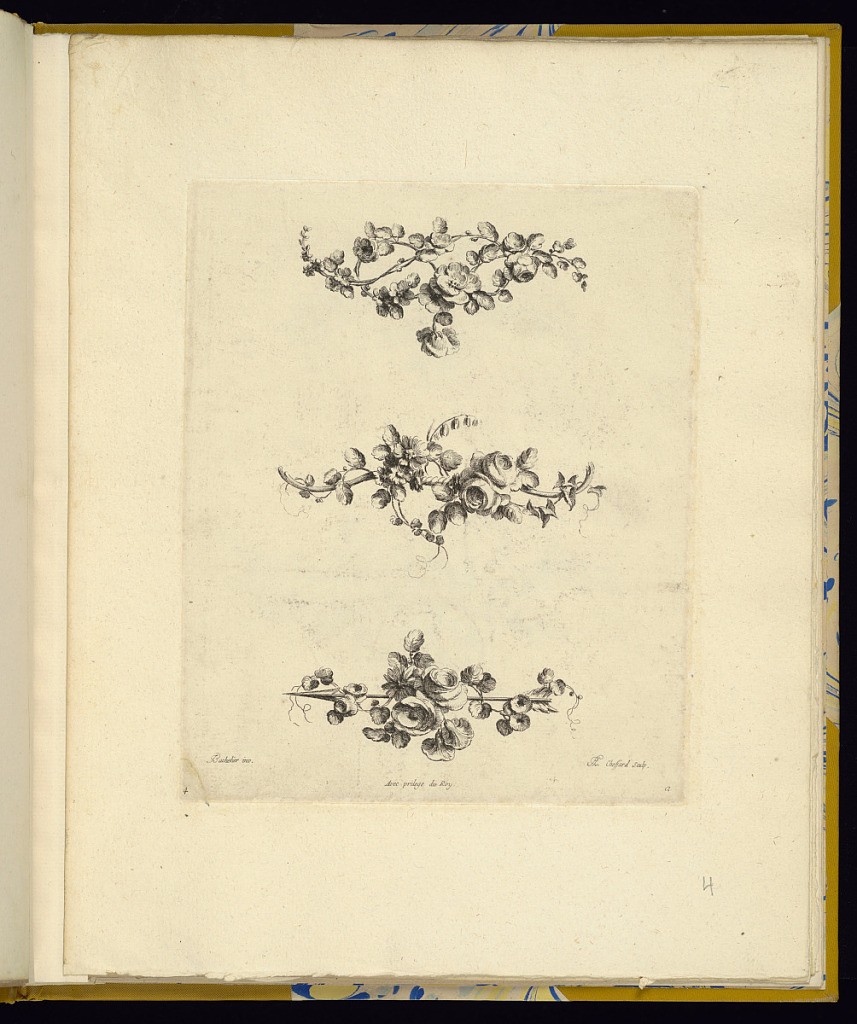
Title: Three Floral Tailpieces or Fleurons
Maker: Jean-Jacques Bachelier, French, 1724 - 1806
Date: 1760
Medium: Etching and engraving on laid paper
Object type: Print
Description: Fourth plate from a series of six of tailpieces and fleurons originally designed for the 1755-1759 four-volume edition of the Fables de La Fontaine.  Three fleurons one above the other in the center of the plate, made up of flowers and leaves. The middle motif has flowers and leaves wrapped around a bow. The lower motif has flowers and leaves wrapped around an arrow. The plate is numbered and signed.